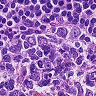
Metastatic tissue present: no